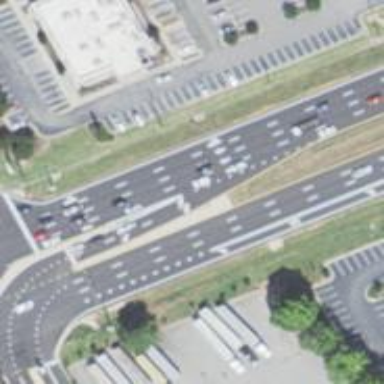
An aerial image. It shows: Trunk link highway.